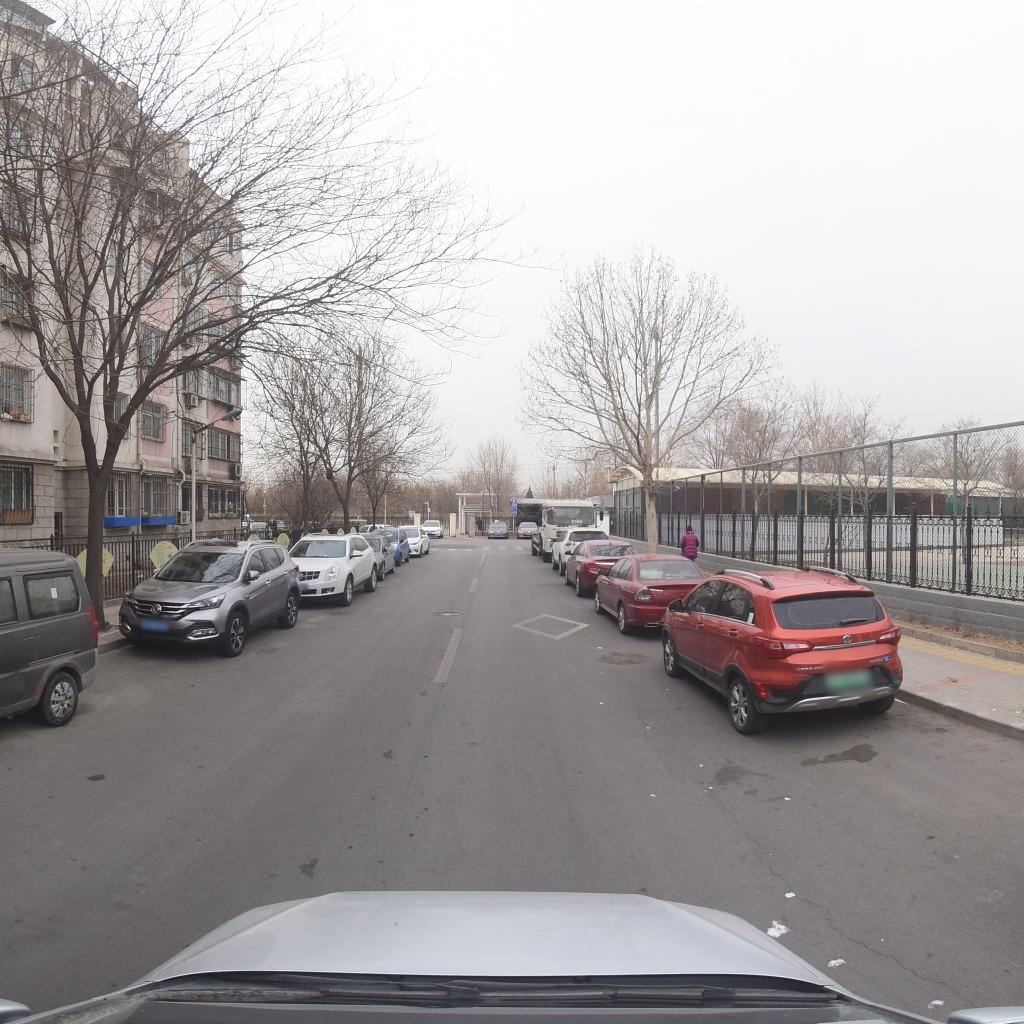
Region: Fengtai
Road damage annotations: manhole cover, manhole cover, longitudinal crack